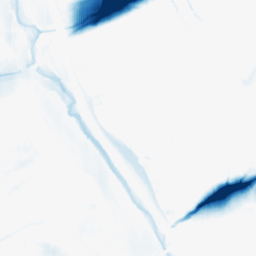
Category: morphological
Decomposition family: morphological_ellipse
Decomposition parameters: operation: closing
width: 50
height: 10
Upsampling method: sinc_hamming
Upsampling parameters: scale: 2
kernel_size: 8
Upsampling scale: 2